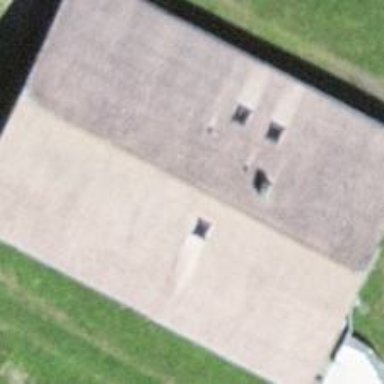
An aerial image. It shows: Barn.